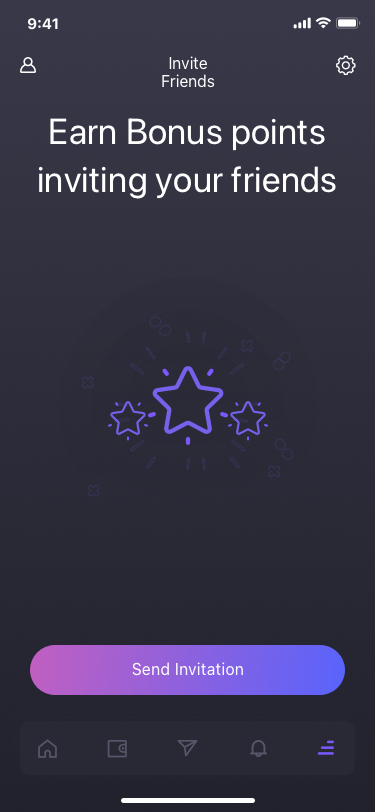
Text in this UI design:
Invite Friends
Send Invitation
Earn Bonus points
inviting your friends